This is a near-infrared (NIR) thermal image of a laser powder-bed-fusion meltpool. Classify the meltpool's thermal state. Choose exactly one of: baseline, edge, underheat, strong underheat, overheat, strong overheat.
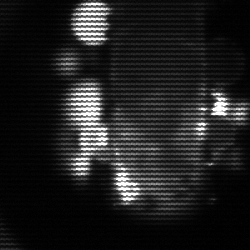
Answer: strong underheat